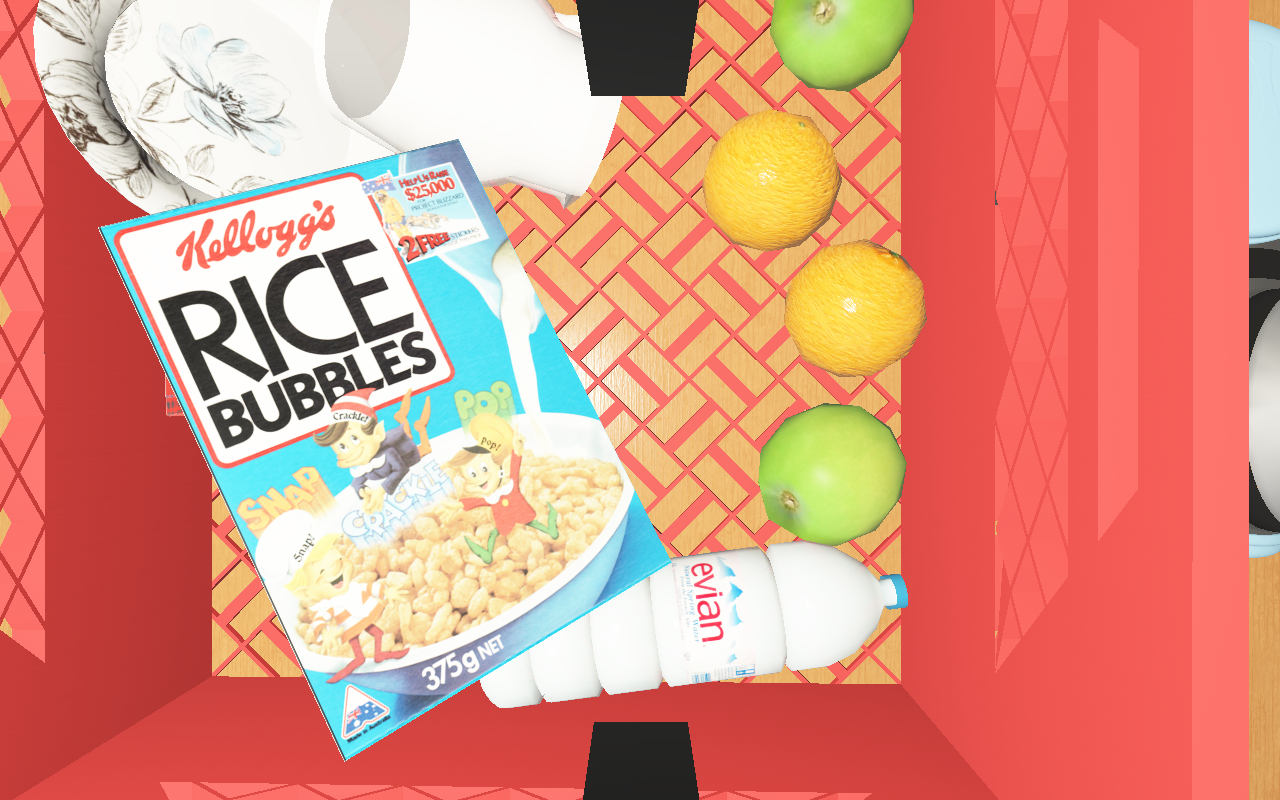
Objects in the scene:
carafe
water bottle
apple
orange
spoon
plate
wineglass
jam jar
cereal box
biscuit box